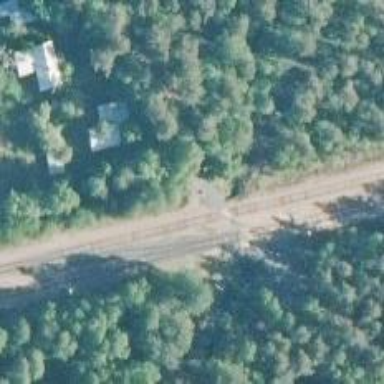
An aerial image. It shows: Railway crossing with saltire markings.